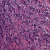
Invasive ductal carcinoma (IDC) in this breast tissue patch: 1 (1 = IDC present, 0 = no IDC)